Question: >
<URL>
<URL>
I have problem with threads.
I am fetching data from COM port every 600ms and when I'm in debug mode I am getting error like after few seconds but when I am in non-debug running mode I am getting error after minute or two but error persist.
The error that I am getting is occurring on some of the functions that are called on each thread.
Here is the picture of the error:

Other part of the code:
'''
private void LoadData()
{
while (td.IsAlive)
{
eng.GetSpeedKmh();
eng.GetEngineRpm();
eng.GetCalculatedEngineLoadValue();
eng.GetFuelLevelInput();
eng.GetEngineTemp();
eng.MAF();
System.Threading.Thread.Sleep(600);
}
}
'''
What can I do to fix this?
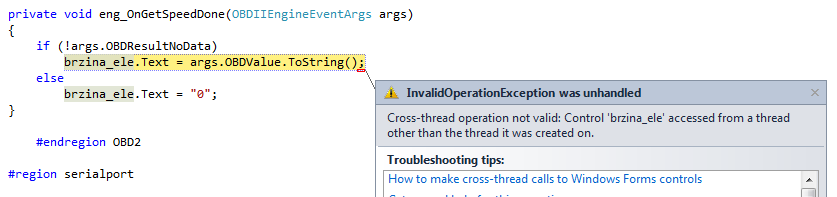
Answer: try below code
'''
public void eng_OnGetSpeedDone(OBDIIEngineEventArgs args)
{
if (this.InvokeRequired)
{
Action action = () => eng_OnGetSpeedDone(args);
Invoke(action);
return;
}
if (!args.OBDResultNoData)
brzina_ele.Text = arg.OBDValue.ToString();
else
brzina_ele.Text = "0";
}
'''